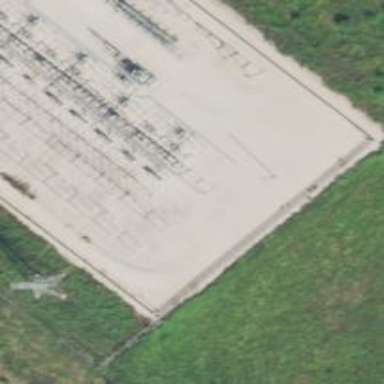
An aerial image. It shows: Power tower.